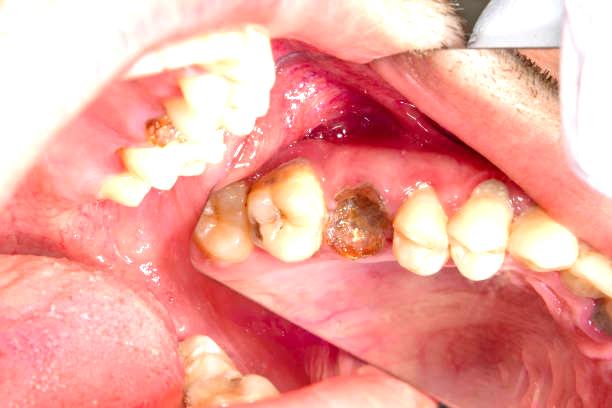
Condition: Gingivitis